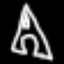
Label: The Eiffel Tower